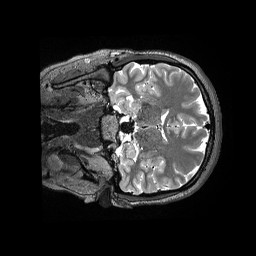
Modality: T2w
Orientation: coronal
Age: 19
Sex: female
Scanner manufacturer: siemens
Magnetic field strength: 3 T
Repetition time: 3.2 s
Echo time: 0.564 s